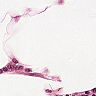
Metastatic tissue present: no